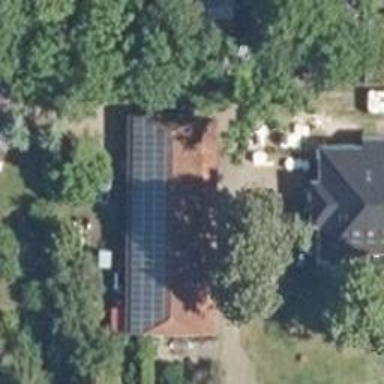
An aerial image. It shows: Solar photovoltaic panel generator.